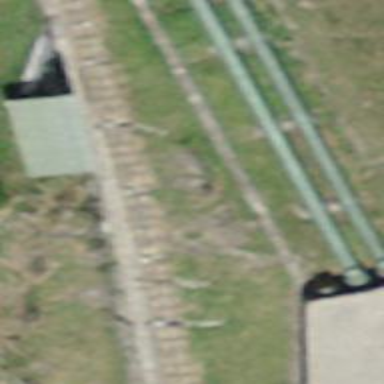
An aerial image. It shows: Funicular railway.